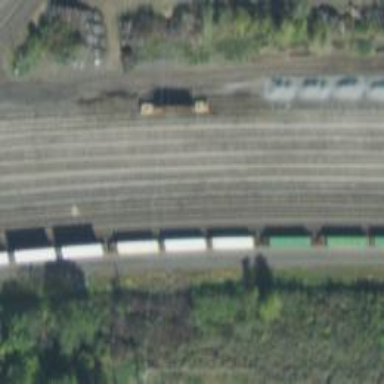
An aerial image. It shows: Railway yard.